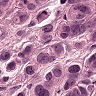
Metastatic tissue present: yes